Question: I tried this <URL> by default ?
Ex : I would like the application to open directly on "events" tab :

I searched into the code, but didn't find anything relevant.
Thanks folks
Here is the way :
Just add 'pager.setCurrentItem(1);' in your MainActivity (the tabs container).
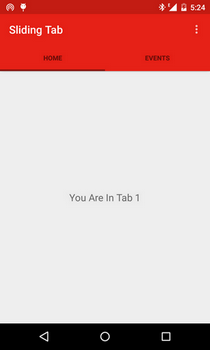
Answer: > ViewPager is most often used in conjunction with Fragment, which is a
convenient way to supply and manage the lifecycle of each page.
You can use 'setCurrentItem' // Set the currently selected page.
> Set the currently selected page. If the ViewPager has already been
through its first layout with its current adapter there will be a
smooth animated transition between the current item and the specified
item.
Finally,
'''
Your_View_Pager_Obj.setCurrentItem(1); // call into onCreate(Bundle savedInstanceState)
'''